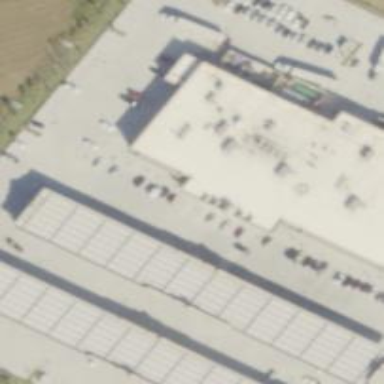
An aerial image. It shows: Fuel amenity located on the roof of building.